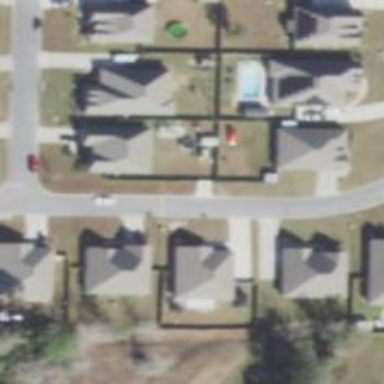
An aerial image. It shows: Residential area consisting of single-family homes.